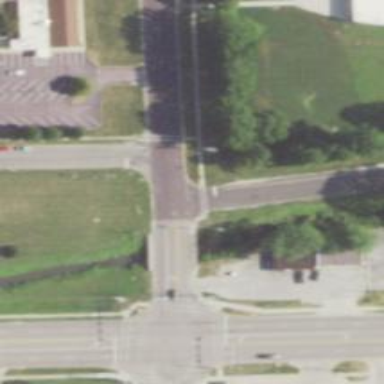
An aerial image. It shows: Asphalt footway with uncontrolled pedestrian crossing marked with lines.